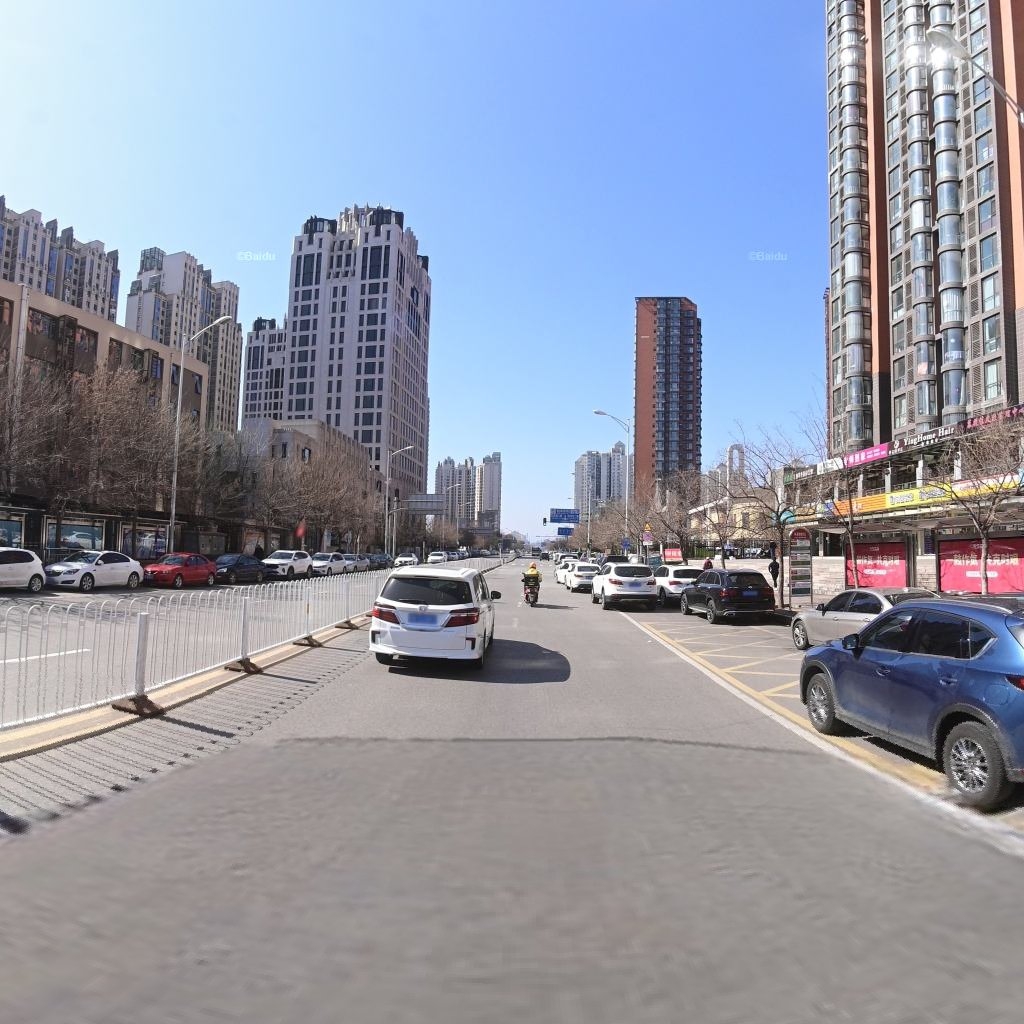
Region: Chaoyang
Road damage annotations: transverse crack